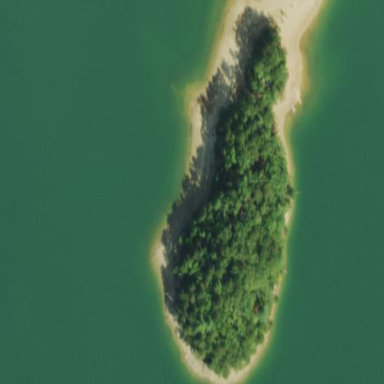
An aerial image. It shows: Islet covered with woodland.